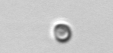
Label: nanoplankton_mix